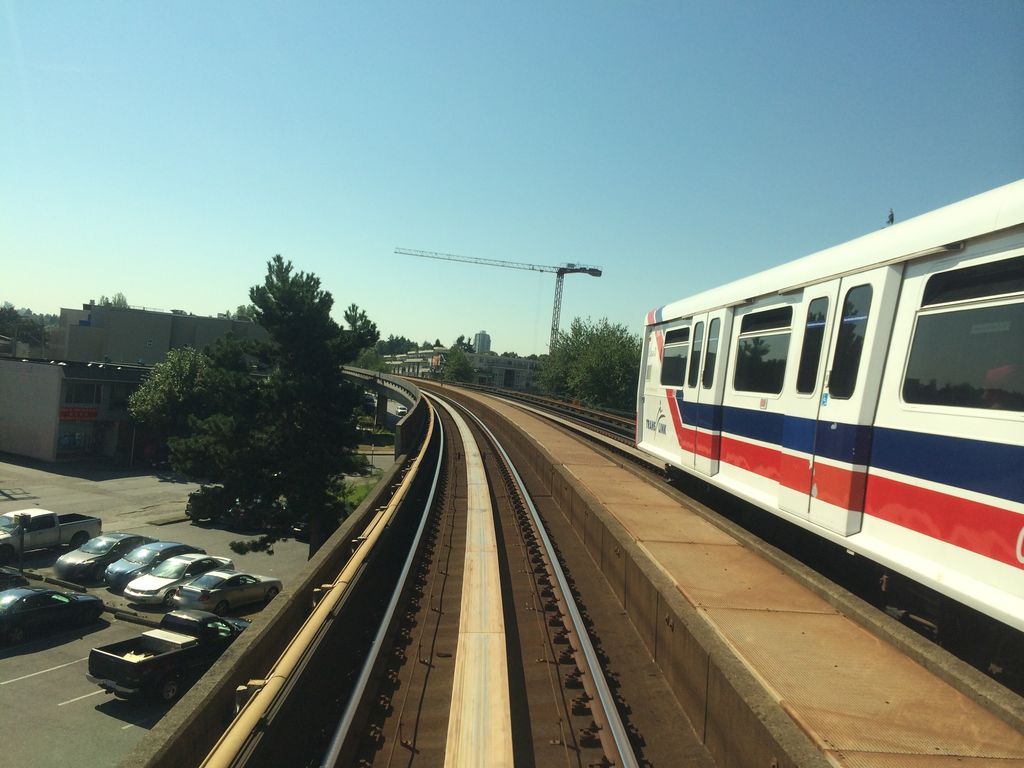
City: vancouver